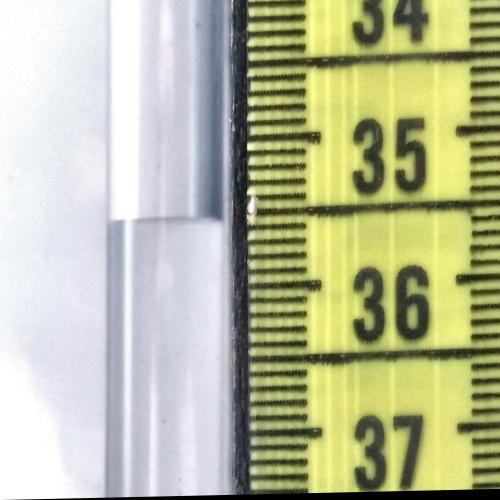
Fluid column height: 35.5 cm